Aerial crown-view tile of a tropical tree (Barro Colorado Island, Panama), acquired 20241014:
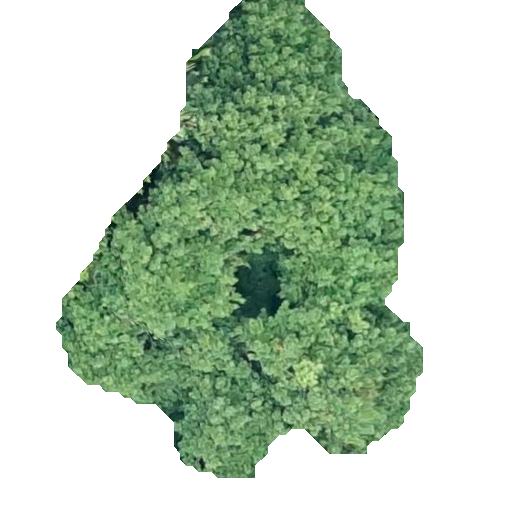
Species: Sloanea terniflora
GBIF accepted scientific name: Sloanea terniflora
Crown area: 172.971 m²